Current action and preconditions to check: path_clear

Your task: For each precondition in the list above, predict whether it will hold at this action.

Consider the current scene as observed from the mobile robot's camera, and analyze the predicted future states of all dynamic agents (e.g., people, animals, vehicles, or any moving entities) within the NEXT SECOND.

IMPORTANT: Only answer "very likely" if you are absolutely certain—based on strong, clear evidence—that a dynamic agent will violate the precondition in the predicted future state. Do NOT answer "very likely" for unlikely, ambiguous, or low-probability risks.

Ask yourself for each precondition: Is there a high probability, with clear and convincing evidence, that the predicted future states of any dynamic agent will interfere with the predicted future state of the currently executing action within the NEXT SECOND, causing that precondition to fail?

Assess the risk level based on these predictions. Use "likely" or "very likely" if motions create a clear risk of interference.

Use "neutral" or "improbable" if agents are nearby but their predicted paths are clearly diverging or non-conflicting.

Failure Risk Categories: "very improbable", "improbable", "neutral", "likely", "very likely"

Answer Format: Output ONLY the probability_of_failure value from these categories: "very improbable", "improbable", "neutral", "likely", "very likely"

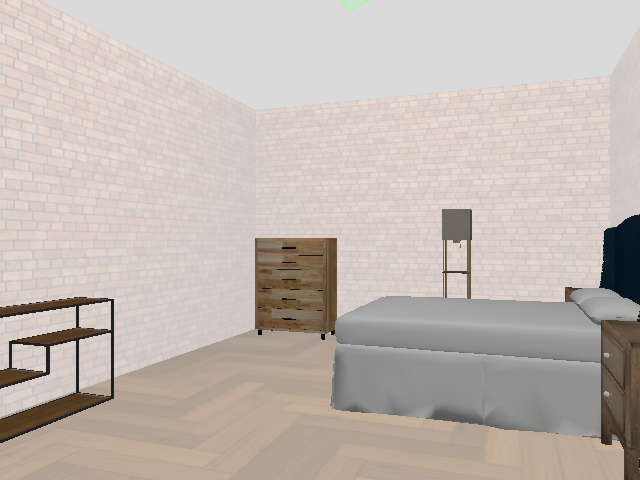

Answer: very improbable